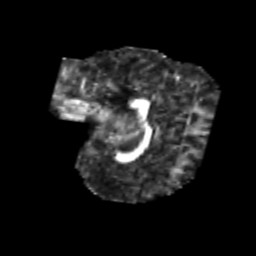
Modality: FA
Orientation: sagittal
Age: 6
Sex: female
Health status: healthy